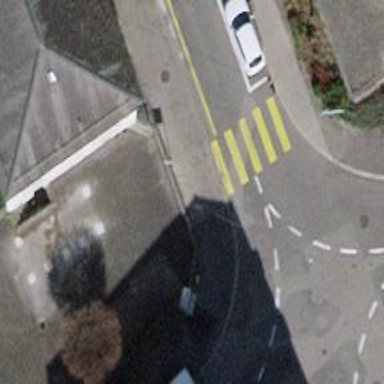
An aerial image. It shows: Marked crossing with zebra markings.